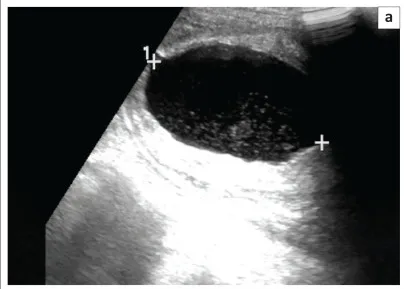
Ultrasound images of the bladder in the sagittal planes.
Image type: radiology (ultrasound)